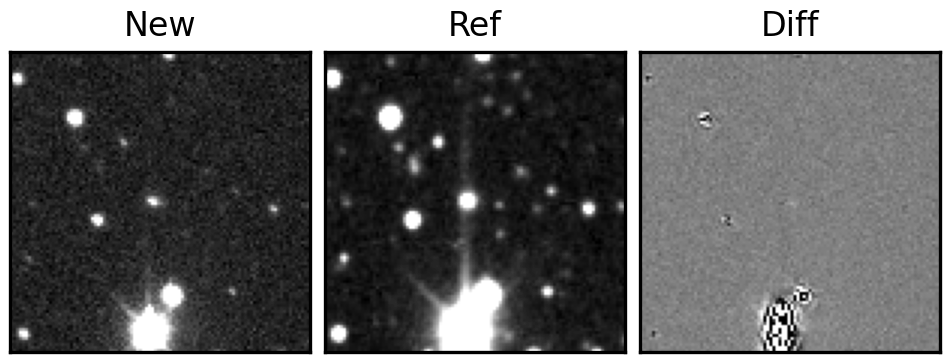
Label: real